Question: I have an object 'User' with a property 'LastLoggedIn', following is the code I write to update this field:
'''
using (var o = Conn.OpenDbConnection()) {
var onlyFields = (x => x.LastLoggedIn);
var where = (x => x.Id == item.Id);
return o.UpdateOnly(item, onlyFields, where);
}
'''
I use SQL Server Profiler to capture the output statement, and I got:
'''
UPDATE "Users" SET "LastLoggedIn" = '20131228 11:39:31.441' WHERE ("Id" = "Id")
'''
()

Notice SQL Profiler says "Id" = "Id"? It really should be "Id" = "iNa7EKWjKkKMu...". What have I done wrong? Thanks for your help.
EDIT -------------------------------------------------------
Thank dasblinkenlight I got my answer.
A side note, I do not agree with the way ORMLite library 'UpdateOnly()' treats 'item.Id' as a literal "Id", and didn't use its real value.
Meaning this 'UpdateOnly()' function is only good for hard-coded string unit test. It gets weird in practical use.
Not sure if it is by design or a glitch.
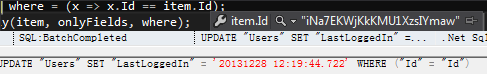
Answer: The most likely reason to me is that ORMLite does not view 'item.Id' as a constant. It sees that it's part of the object being updated, and uses its name, rather than its value.
You should be able to work around this issue by introducing a temporary variable, like this:
'''
using (var o = Conn.OpenDbConnection()) {
var onlyFields = (x => x.LastLoggedIn);
vat itemId = item.Id;
var where = (x => x.Id == itemId);
return o.UpdateOnly(item, onlyFields, where);
}
'''
Now ORMLite would have no visibility into 'itemId', so it would have no other choices except using its value as a constant or introducing a parameter for it.